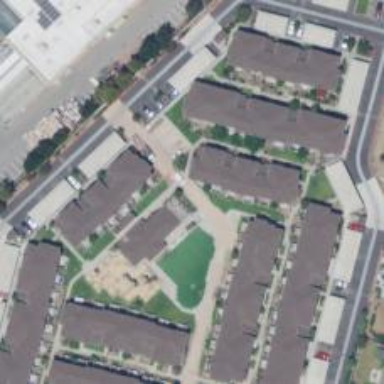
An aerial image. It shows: Living street.